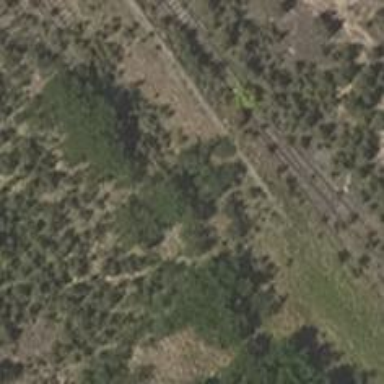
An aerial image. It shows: Abandoned railway yard is depicted.